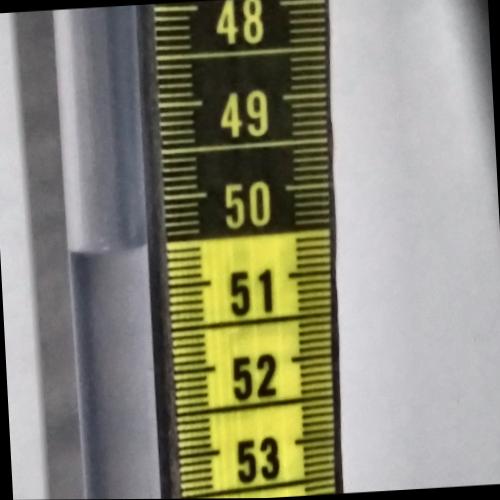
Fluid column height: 50.5 cm